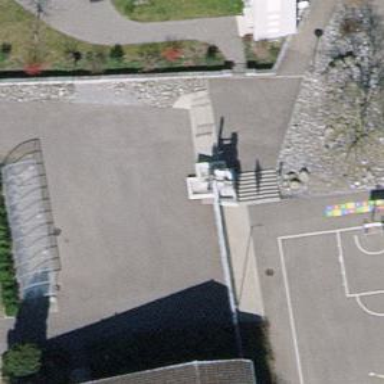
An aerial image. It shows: Fountain.